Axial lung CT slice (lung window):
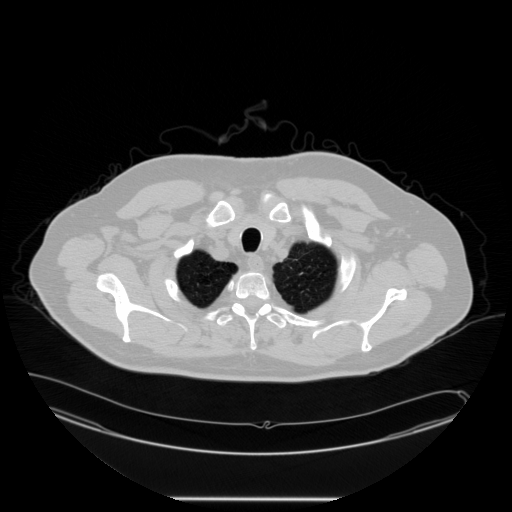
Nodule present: no